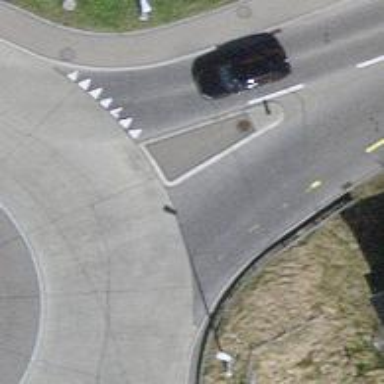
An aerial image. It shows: Road with "give way" sign.